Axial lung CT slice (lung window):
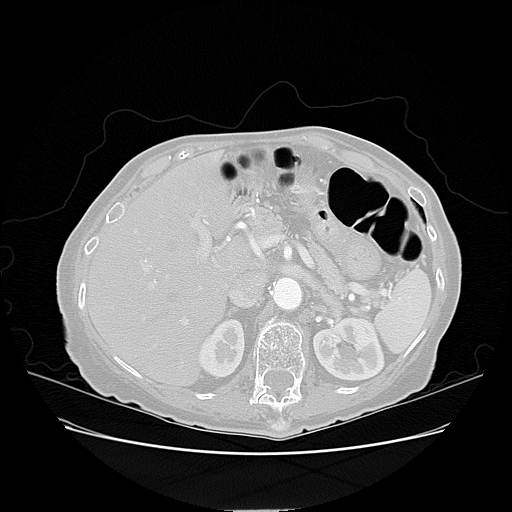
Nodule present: no